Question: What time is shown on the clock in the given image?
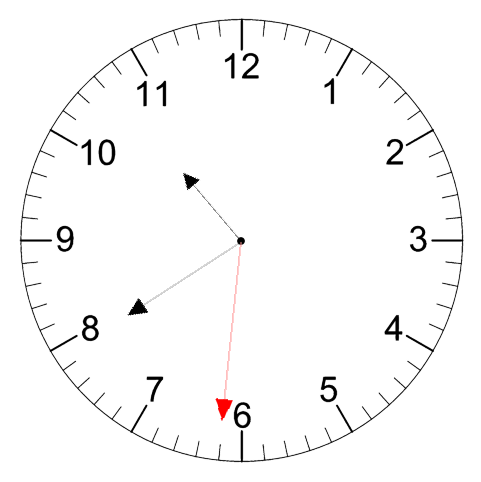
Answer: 10:39:31